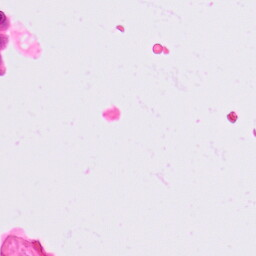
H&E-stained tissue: Lung